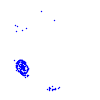
Particle: electron